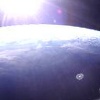
Label: sunburn